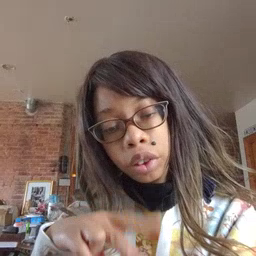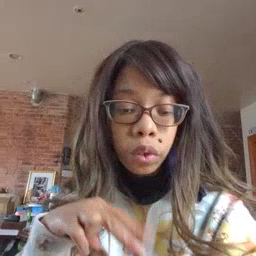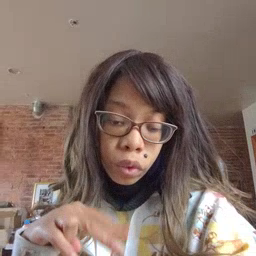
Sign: read